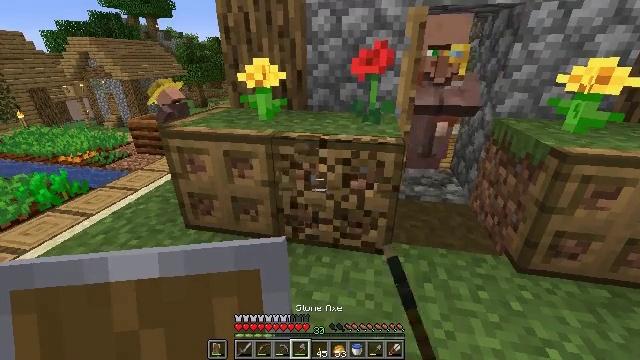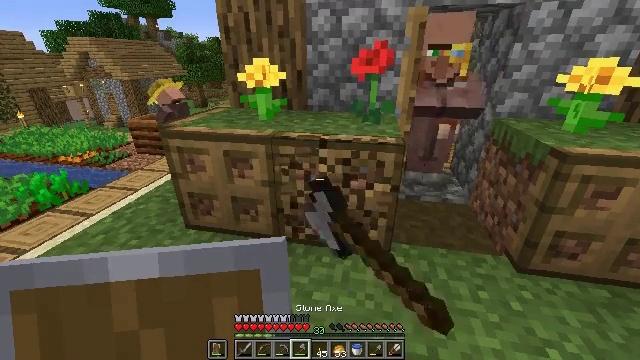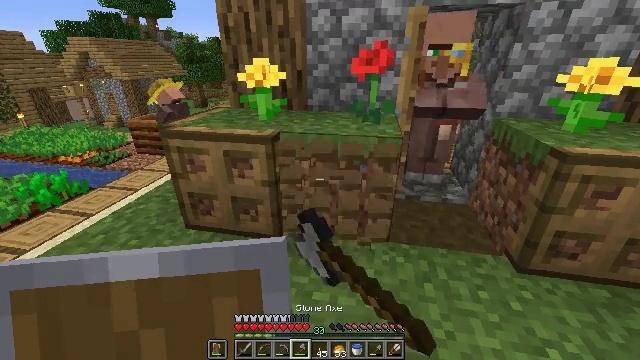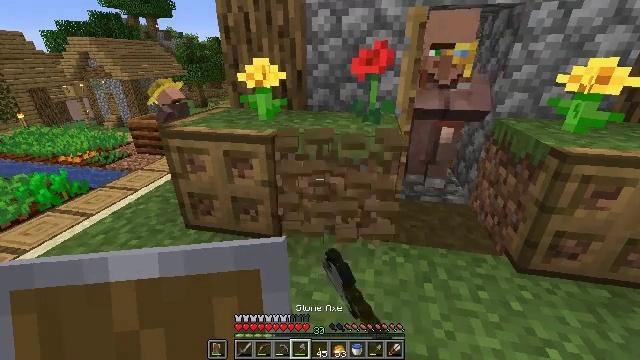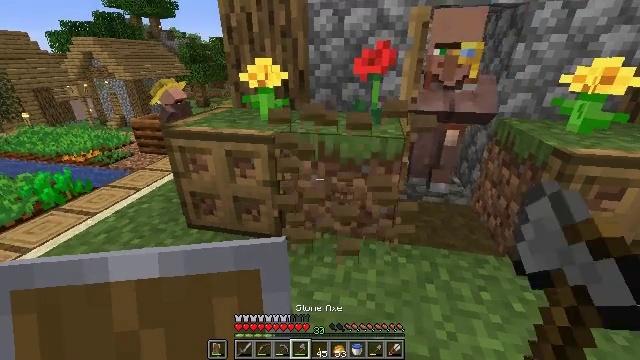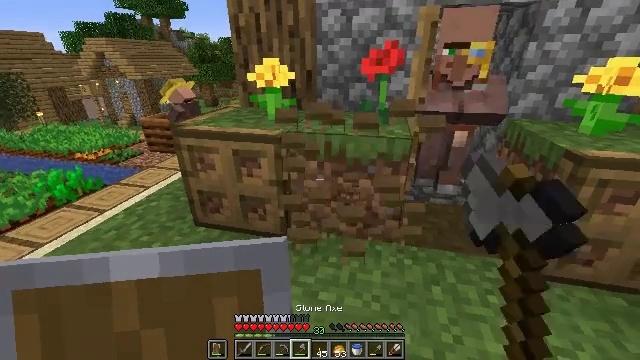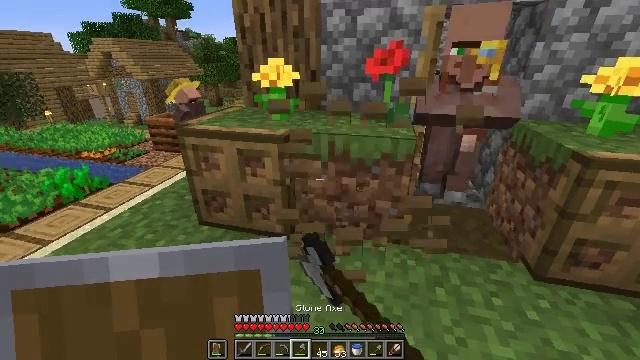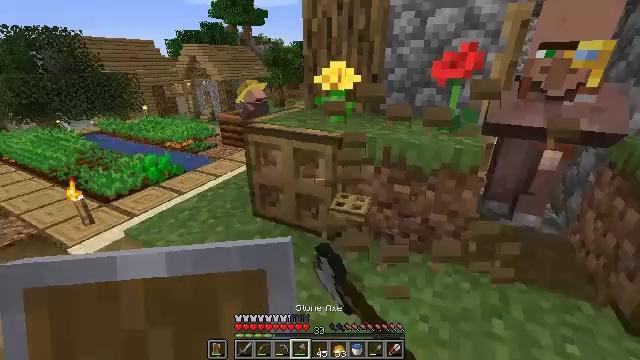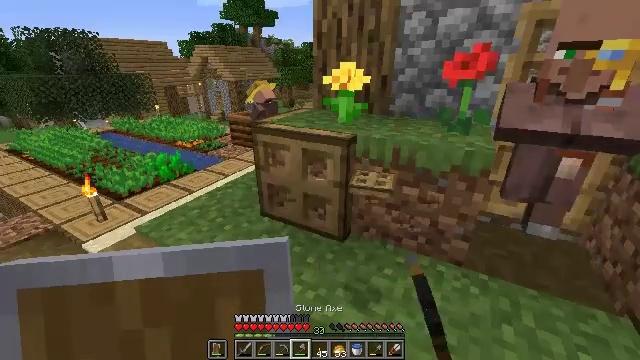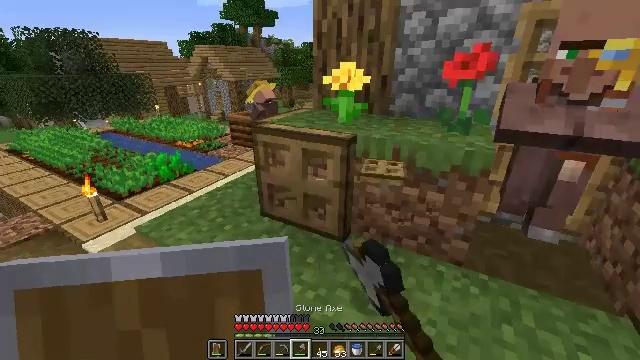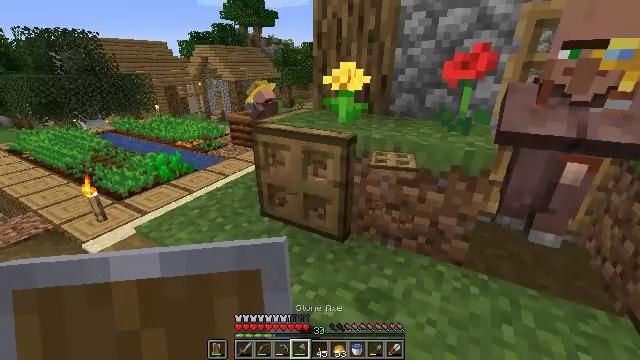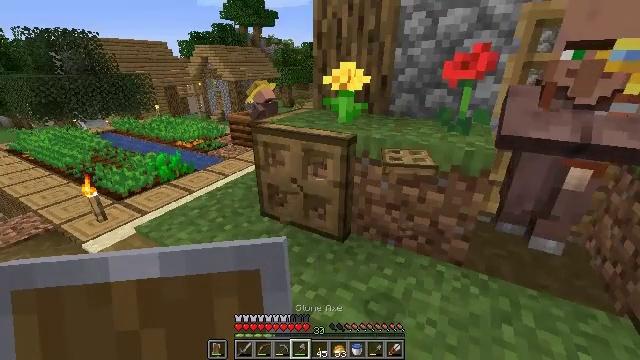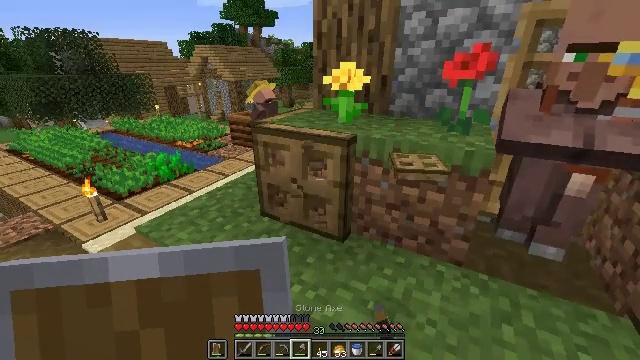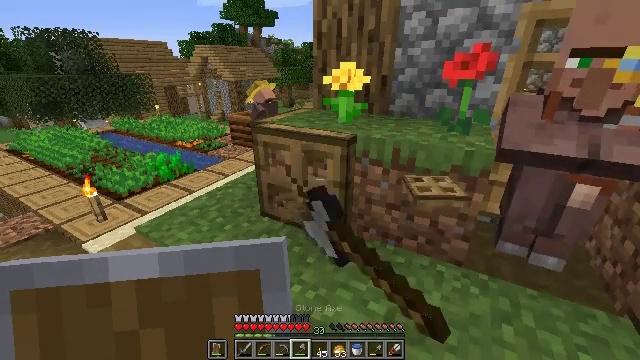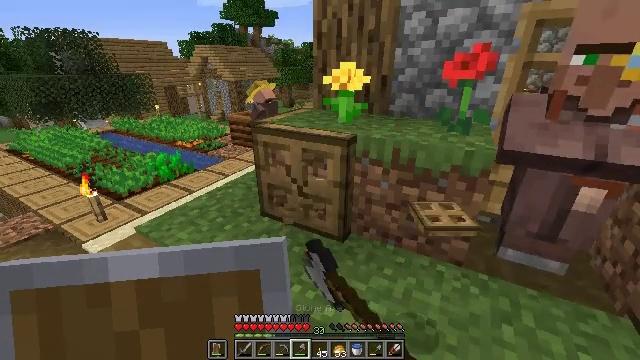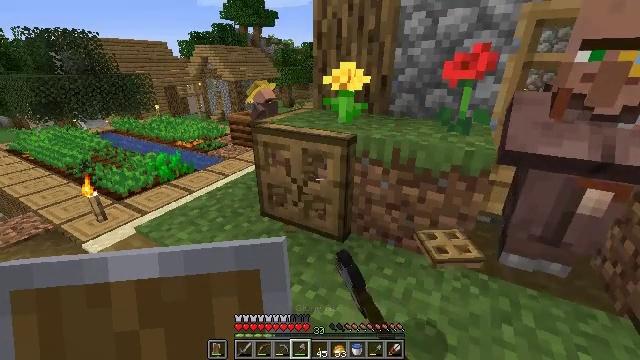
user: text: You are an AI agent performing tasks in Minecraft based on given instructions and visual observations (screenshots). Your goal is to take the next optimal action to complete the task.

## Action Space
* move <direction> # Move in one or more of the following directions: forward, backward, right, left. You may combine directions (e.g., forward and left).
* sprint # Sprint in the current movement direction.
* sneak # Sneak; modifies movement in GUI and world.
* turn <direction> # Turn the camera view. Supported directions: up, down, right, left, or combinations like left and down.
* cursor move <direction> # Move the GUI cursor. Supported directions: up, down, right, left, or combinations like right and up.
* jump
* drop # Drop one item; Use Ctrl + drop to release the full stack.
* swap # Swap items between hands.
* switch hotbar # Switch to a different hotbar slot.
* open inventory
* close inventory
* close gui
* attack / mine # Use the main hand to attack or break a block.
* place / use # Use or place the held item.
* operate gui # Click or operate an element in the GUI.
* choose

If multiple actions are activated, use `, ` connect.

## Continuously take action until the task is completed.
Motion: motion action
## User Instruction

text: Break the oak trapdoor to collect it.
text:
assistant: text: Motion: attack / mine
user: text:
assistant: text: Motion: attack / mine
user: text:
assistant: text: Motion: attack / mine
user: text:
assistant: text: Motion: attack / mine
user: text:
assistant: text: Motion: turn left, attack / mine
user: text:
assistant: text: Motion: attack / mine
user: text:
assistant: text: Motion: turn left, attack / mine
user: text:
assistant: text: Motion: turn left, attack / mine
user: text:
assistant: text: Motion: attack / mine
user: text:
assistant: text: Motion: attack / mine
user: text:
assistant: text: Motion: attack / mine
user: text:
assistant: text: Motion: attack / mine
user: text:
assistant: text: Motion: attack / mine
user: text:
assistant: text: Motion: attack / mine
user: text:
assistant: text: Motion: attack / mine
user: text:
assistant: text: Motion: attack / mine
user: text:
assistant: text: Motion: attack / mine
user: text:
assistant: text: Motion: attack / mine
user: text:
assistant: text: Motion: attack / mine
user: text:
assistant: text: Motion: attack / mine
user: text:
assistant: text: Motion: attack / mine
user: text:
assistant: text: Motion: attack / mine
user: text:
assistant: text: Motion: attack / mine
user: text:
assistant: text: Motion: attack / mine
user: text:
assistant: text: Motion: attack / mine
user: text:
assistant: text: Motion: attack / mine
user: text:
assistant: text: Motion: attack / mine
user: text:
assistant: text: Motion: attack / mine
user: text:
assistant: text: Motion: attack / mine
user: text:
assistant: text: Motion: attack / mine